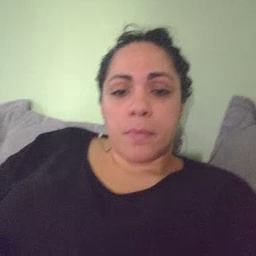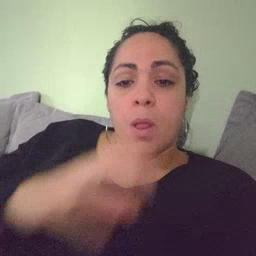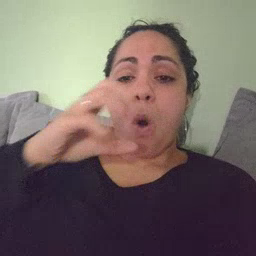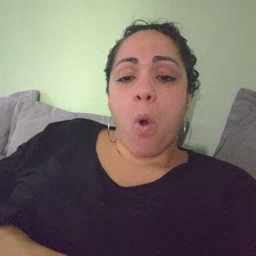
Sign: old